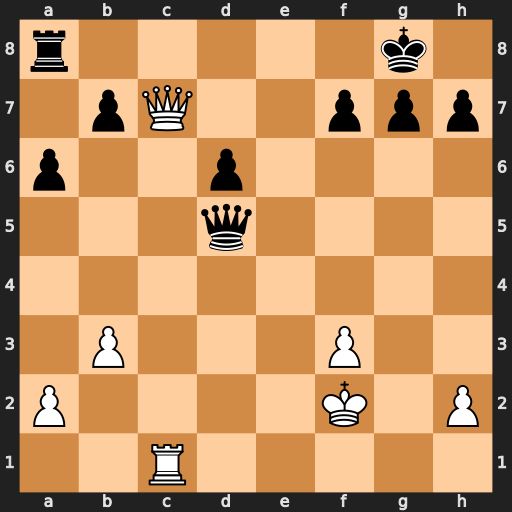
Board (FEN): r5k1/1pQ2ppp/p2p4/3q4/8/1P3P2/P4K1P/2R5
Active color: w
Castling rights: -
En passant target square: -
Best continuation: Qc8+ Rxc8 Rxc8#